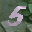
Label: 5